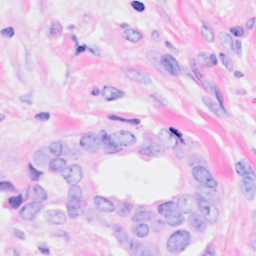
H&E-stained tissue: Breast